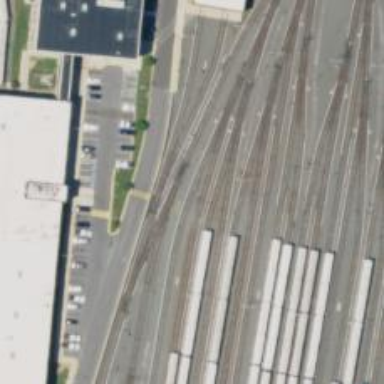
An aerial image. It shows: Electrified rail passing through service yard.